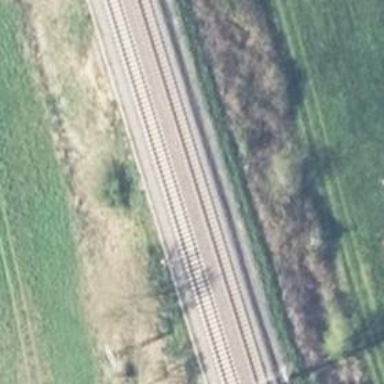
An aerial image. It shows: Railway signal.